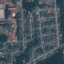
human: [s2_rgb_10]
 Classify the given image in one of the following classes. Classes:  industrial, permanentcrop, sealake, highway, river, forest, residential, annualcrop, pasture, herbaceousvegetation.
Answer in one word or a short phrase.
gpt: Residential